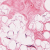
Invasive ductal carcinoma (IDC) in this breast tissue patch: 0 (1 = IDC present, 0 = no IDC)